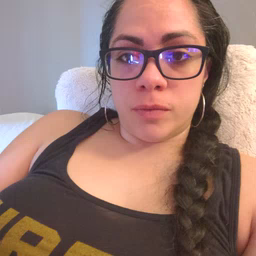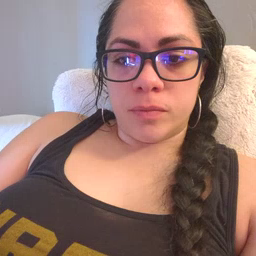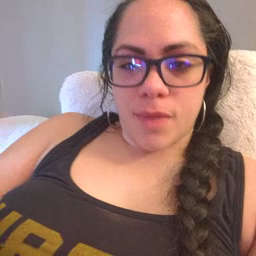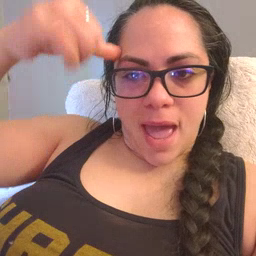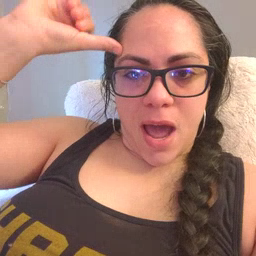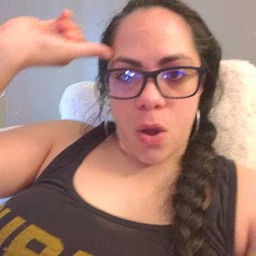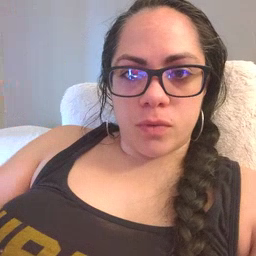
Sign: cow